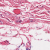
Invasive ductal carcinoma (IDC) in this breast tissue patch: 0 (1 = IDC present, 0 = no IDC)